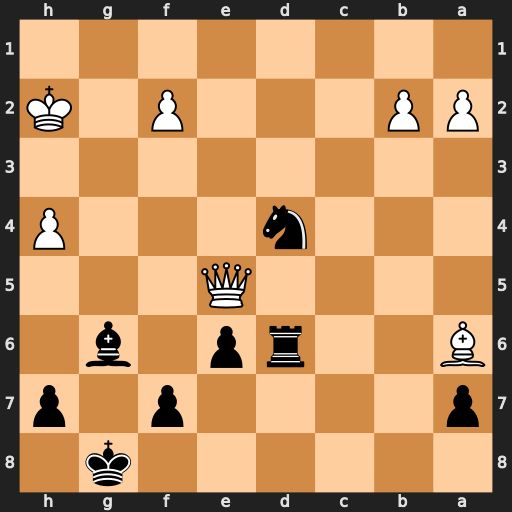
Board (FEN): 6k1/p4p1p/B2rp1b1/4Q3/3n3P/8/PP3P1K/8
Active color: b
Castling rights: -
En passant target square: -
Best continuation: Nf3+ Kg3 Nxe5